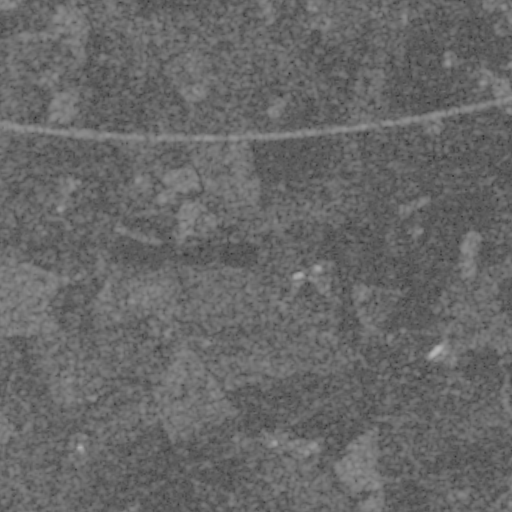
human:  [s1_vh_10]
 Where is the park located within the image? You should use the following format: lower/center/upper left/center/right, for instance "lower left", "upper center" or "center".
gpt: The park is located in the center left of the image.
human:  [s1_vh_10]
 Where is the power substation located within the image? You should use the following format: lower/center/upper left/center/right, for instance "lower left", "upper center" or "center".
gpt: The power substation is located in the center of the image.
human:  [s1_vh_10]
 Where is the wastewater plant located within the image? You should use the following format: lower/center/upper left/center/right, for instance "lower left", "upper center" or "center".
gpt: The wastewater plant is located in the center of the image.
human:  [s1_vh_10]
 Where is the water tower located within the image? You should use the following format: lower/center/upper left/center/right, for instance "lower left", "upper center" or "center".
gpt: The water tower is located in the upper left of the image.
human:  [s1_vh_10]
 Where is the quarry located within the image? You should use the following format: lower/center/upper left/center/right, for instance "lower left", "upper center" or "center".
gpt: There is no quarry in the image.

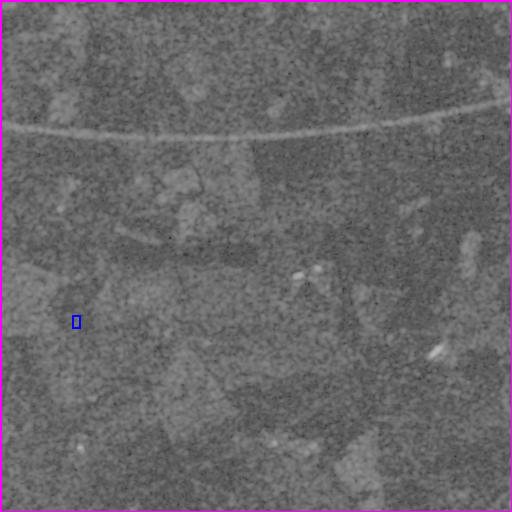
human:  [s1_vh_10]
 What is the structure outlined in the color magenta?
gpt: The structure outlined in magenta is a crop field.
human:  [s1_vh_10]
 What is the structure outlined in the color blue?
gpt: The structure outlined in blue is a park.
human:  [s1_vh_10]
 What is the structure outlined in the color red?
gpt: There is no red outline.